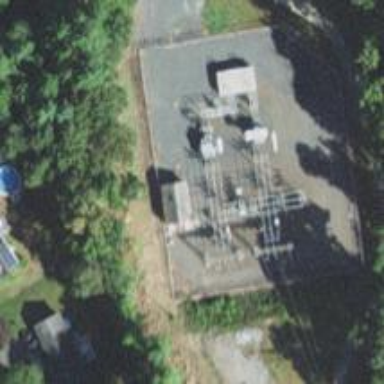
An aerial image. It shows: Outdoor distribution power substation.